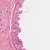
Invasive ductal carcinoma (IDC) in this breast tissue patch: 0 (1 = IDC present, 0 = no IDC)